Question: I have installed the latest version of seaborn (0.11.1). When I plot a hist with custom color, it show different color than I expected (see the color by sns.palplot). For some api, it has a saturation parameter, but not for the displot.
'''
dat_plots_mod = dat_plots.copy(deep=True)
dat_plots_mod.loc[dat_plots_mod.LDS == "FC", "LDS"] = "F"
palette = ["#9b59b6", "#ff0000", "#00f0f0", "#00ff00", "#000000", "#320ff0"]
sns.set_theme(style="ticks", font_scale=1.3)
g = sns.displot(
x="AgeRS",
hue="LDS",
data=dat_plots_mod,
palette=palette,
aspect=1.5,
)
g.set(ylabel="Number of samples", ylim=(0, 30))
'''

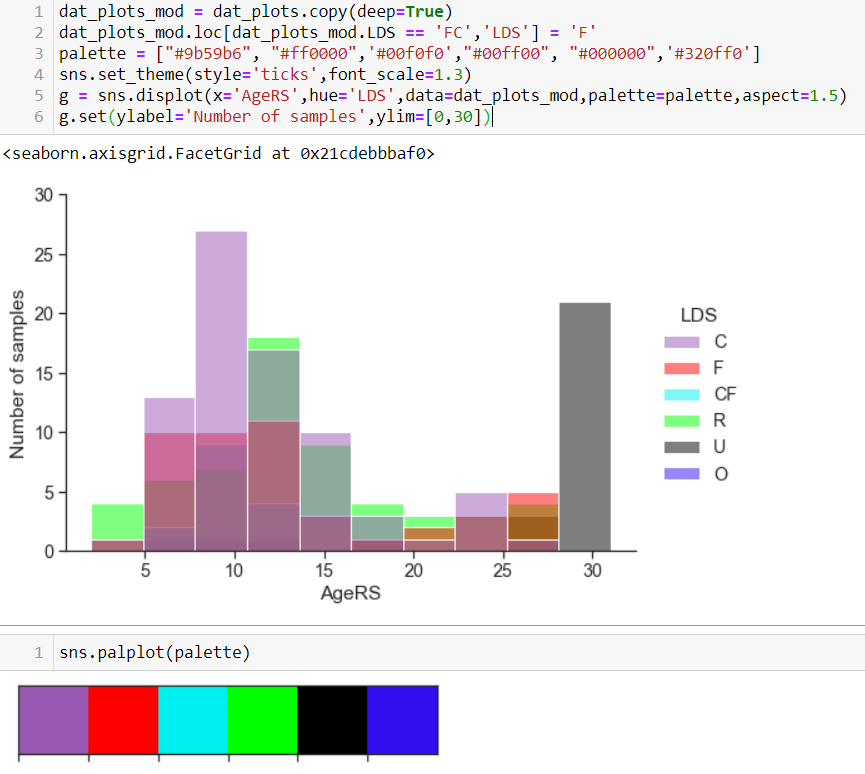
Answer: Here, the graying of the colors isn't due to "saturation", but to "alpha". You can set 'sns.displot(...., alpha=1)'.
'''
import seaborn as sns
tips = sns.load_dataset('tips')
sns.displot(data=tips, x='total_bill', hue='day', palette=["#9b59b6", "#ff0000", "#00f0f0", "#00ff00"], alpha=1)
'''
<URL>
Note that the default to show multiple bars for the same x-value is 'multiple='layer''. Using 'alpha=0.4' the different layers can be easily distinguished, while with 'alpha=1' the viewer can be confused in thinking the bars are stacked.
Here is how 'multiple='stack'' looks like (note the larger y-values):
<URL>
And here with 'multiple='dodge'':
<URL>